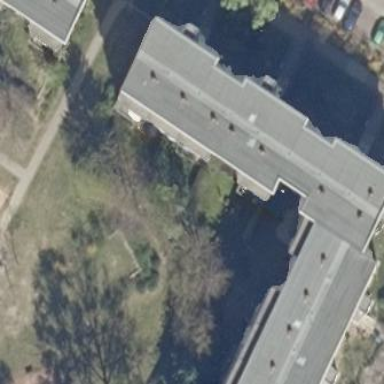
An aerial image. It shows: Building with apartments and flat roof.